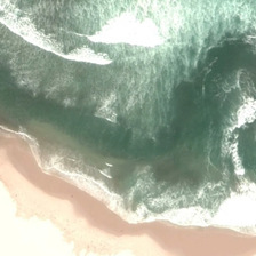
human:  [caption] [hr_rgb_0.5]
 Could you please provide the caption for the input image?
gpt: Beside the magnificent sea is red and yellow sand.

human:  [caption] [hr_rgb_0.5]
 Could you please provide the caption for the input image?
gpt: The beach was strongly shocked by the whirling drift.

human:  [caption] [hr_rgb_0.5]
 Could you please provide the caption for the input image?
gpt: Beside the spectacular sea is red and yellow sand.

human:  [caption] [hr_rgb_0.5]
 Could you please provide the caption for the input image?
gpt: The beach was strongly shaken by the whirling drift.

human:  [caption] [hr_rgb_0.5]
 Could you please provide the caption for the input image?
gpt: Beside the magnificent sea, there is a piece of red and yellow sand.